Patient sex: M
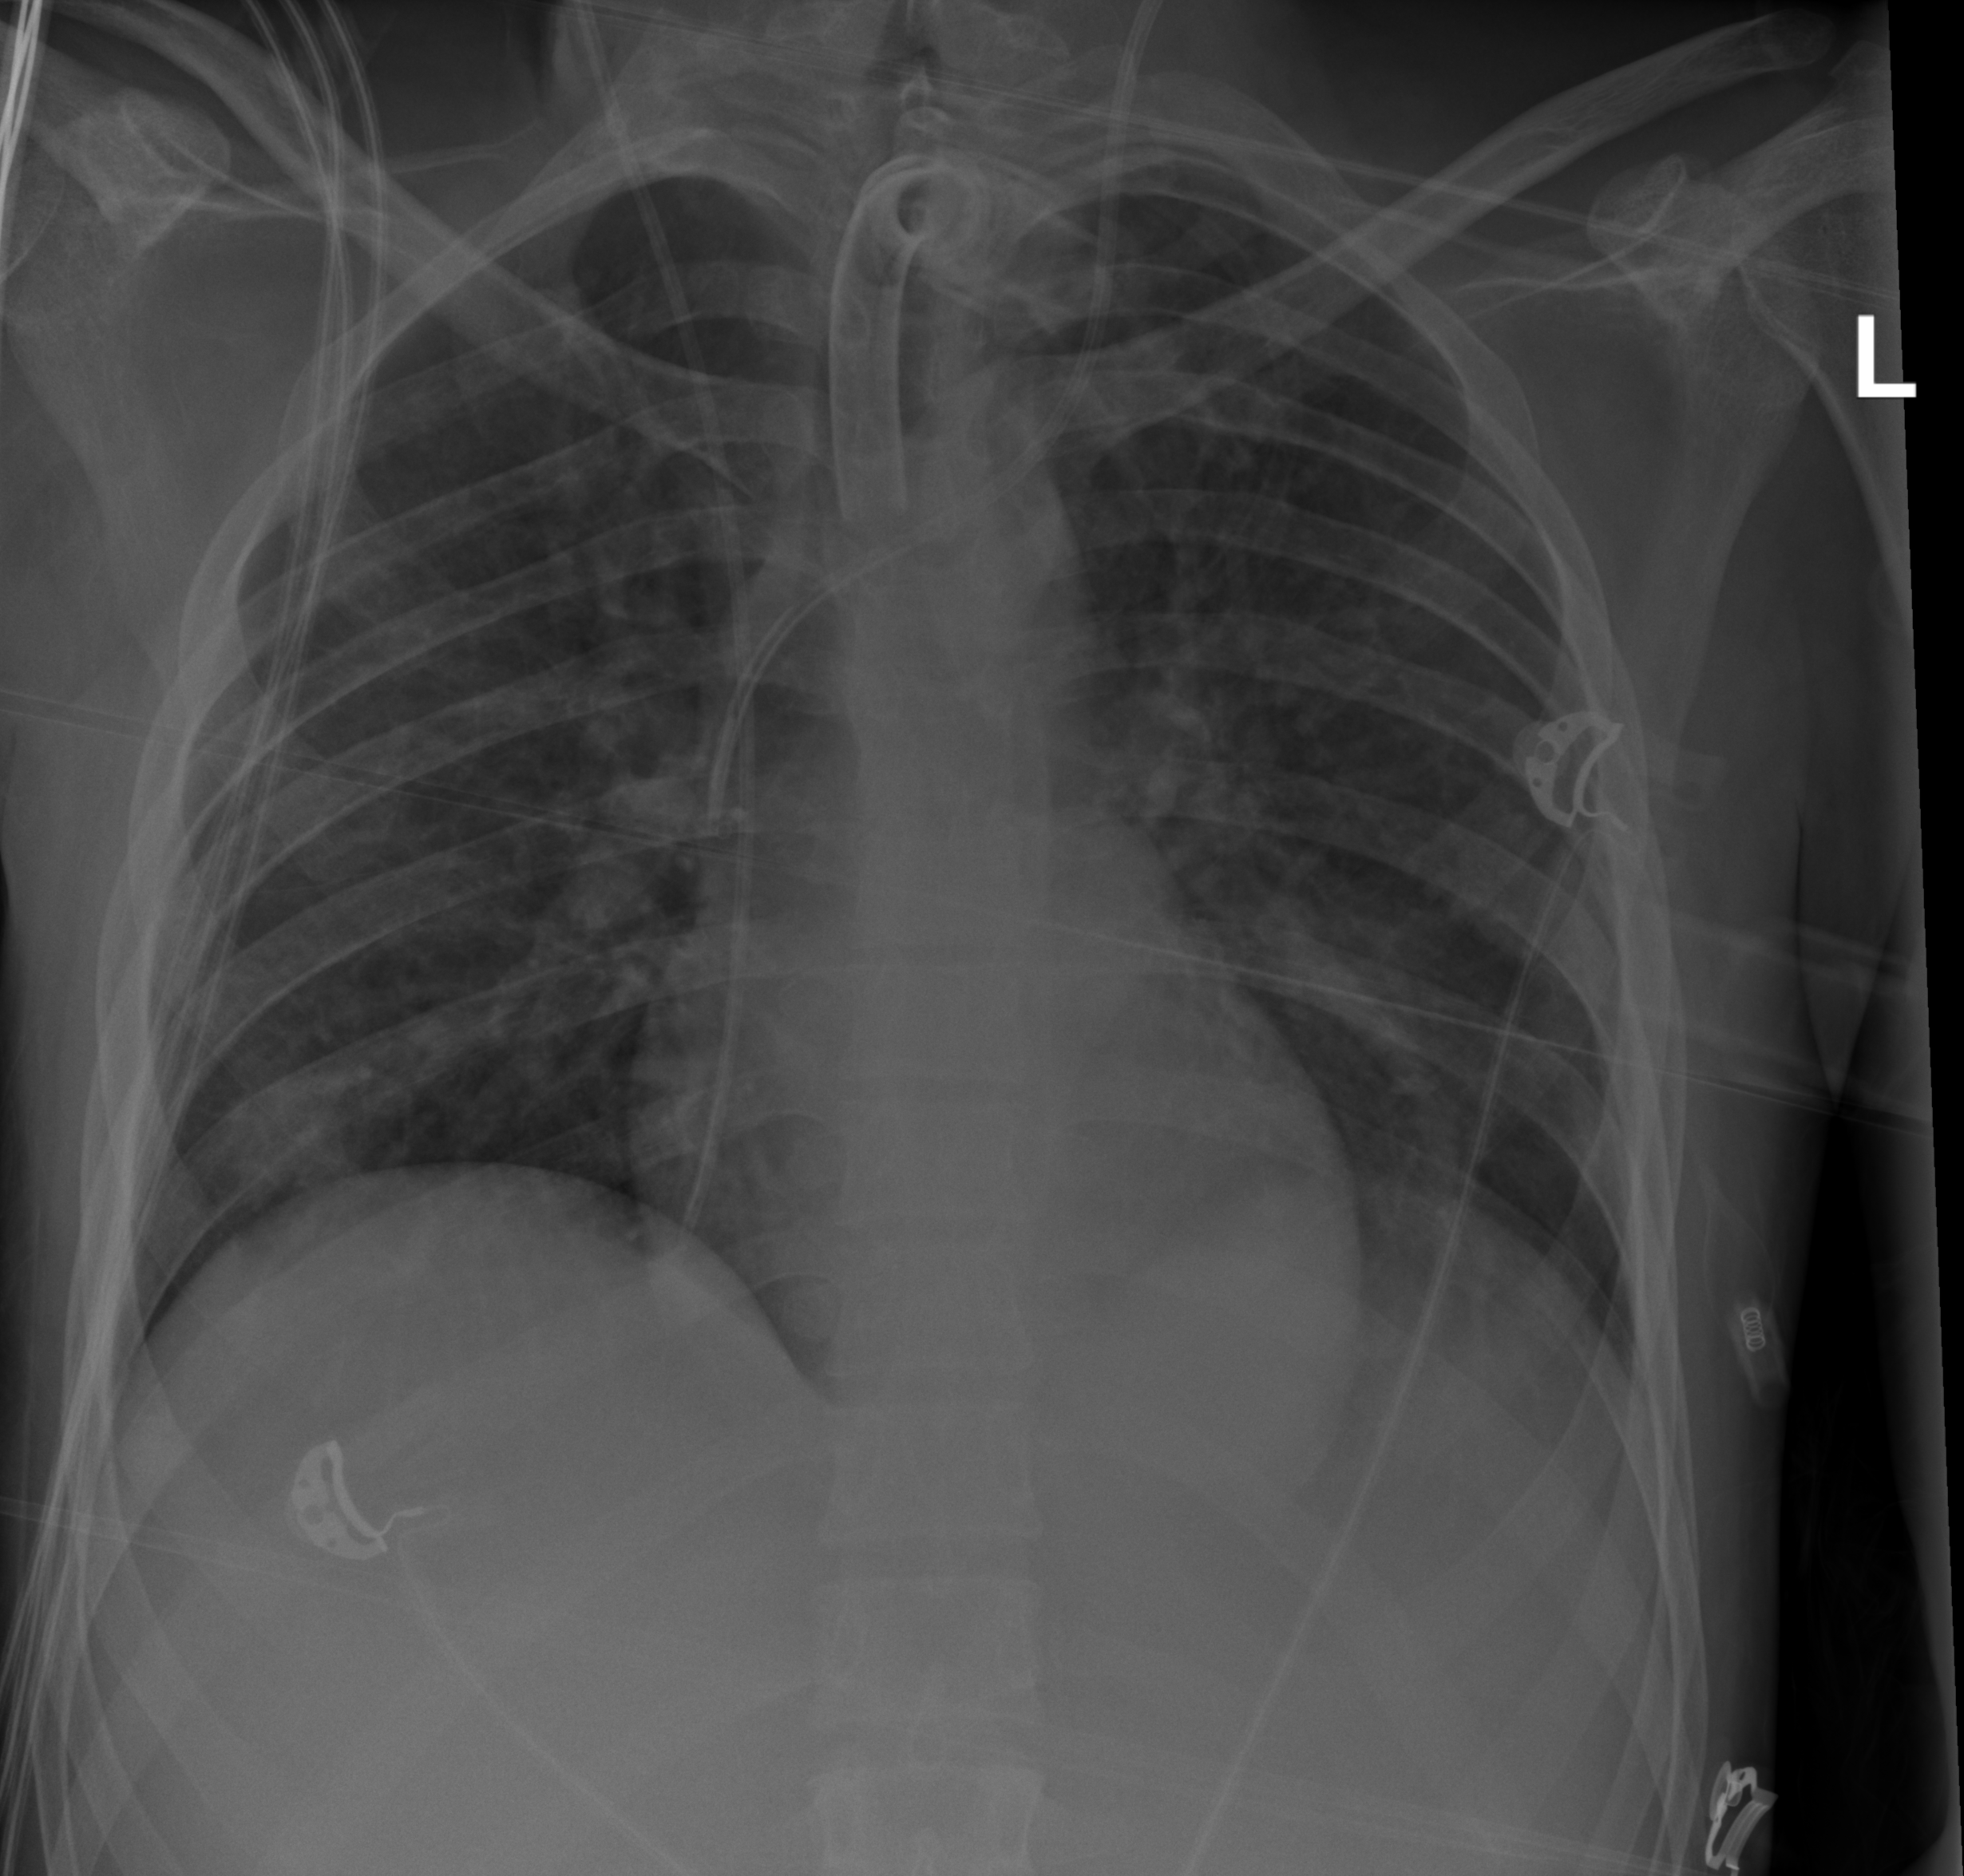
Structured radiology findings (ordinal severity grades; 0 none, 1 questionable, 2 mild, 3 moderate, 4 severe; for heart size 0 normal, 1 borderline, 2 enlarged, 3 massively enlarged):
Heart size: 1
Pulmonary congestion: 0
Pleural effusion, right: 0
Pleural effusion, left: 0
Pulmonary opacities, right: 2
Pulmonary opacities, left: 2
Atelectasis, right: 0
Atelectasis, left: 1